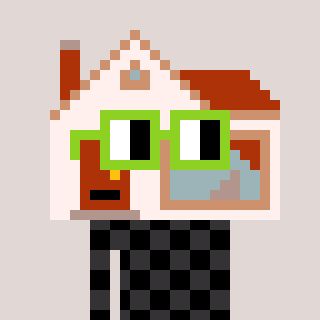
a pixel art character with square light green glasses, a house-shaped head and a grayscale-colored body on a warm background